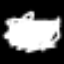
Label: hourglass